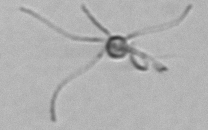
Label: Ophiaster